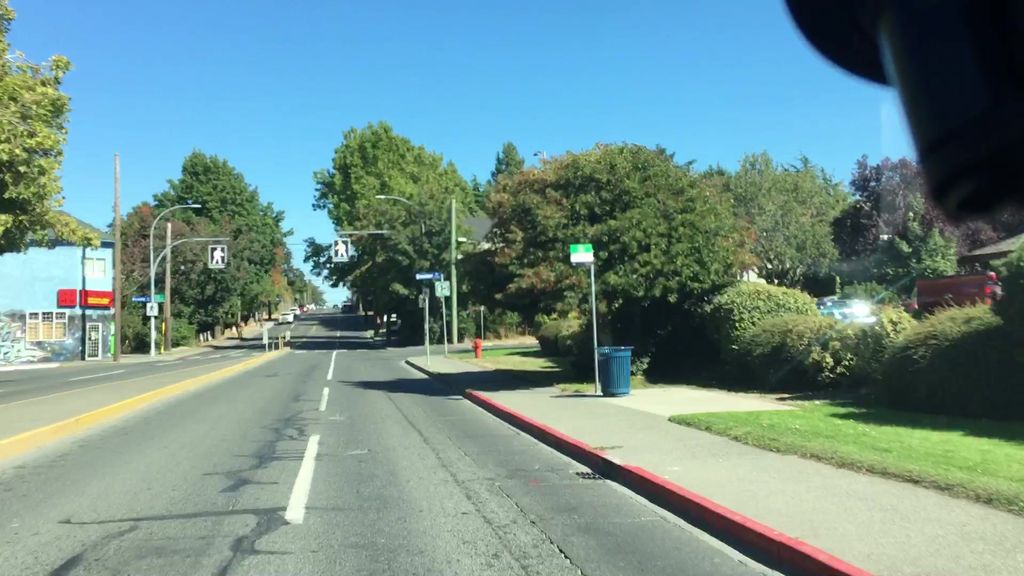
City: victoria